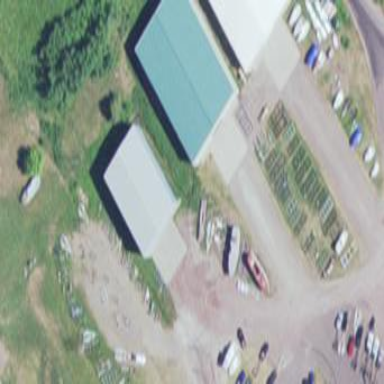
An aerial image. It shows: Building designated for boat storage.